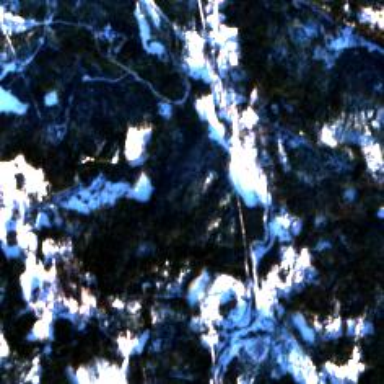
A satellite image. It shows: Hill in the natural landscape.